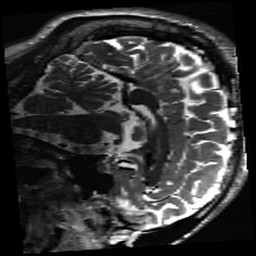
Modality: inplaneT2
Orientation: sagittal